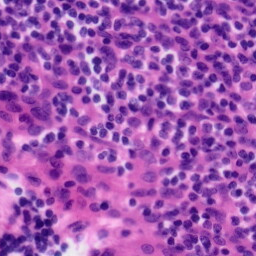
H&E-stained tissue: Tonsil